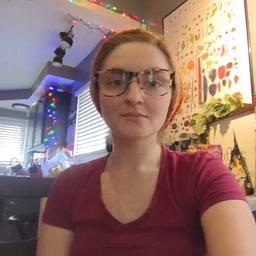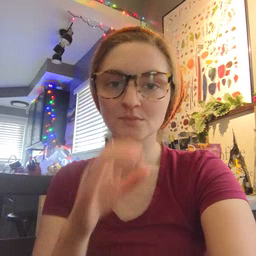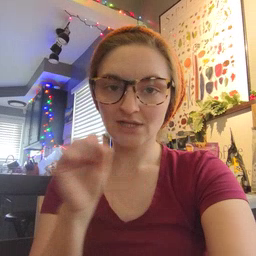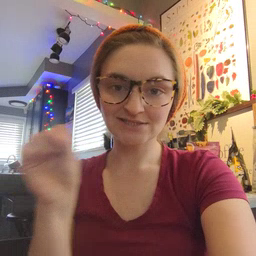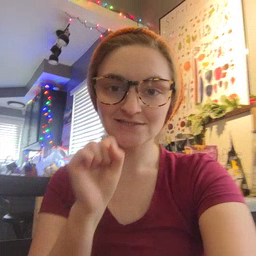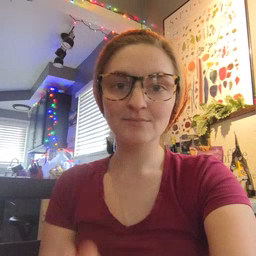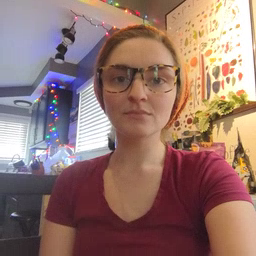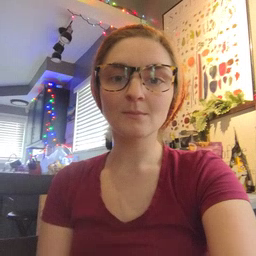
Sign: carrot